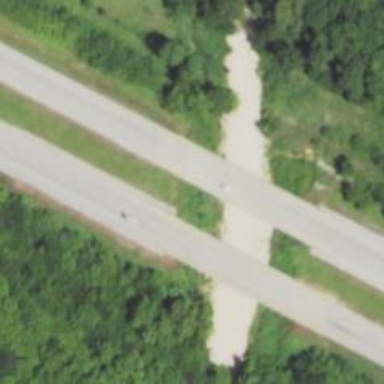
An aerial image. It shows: Beam structure bridge on trunk highway.